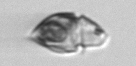
Label: Amphidinium